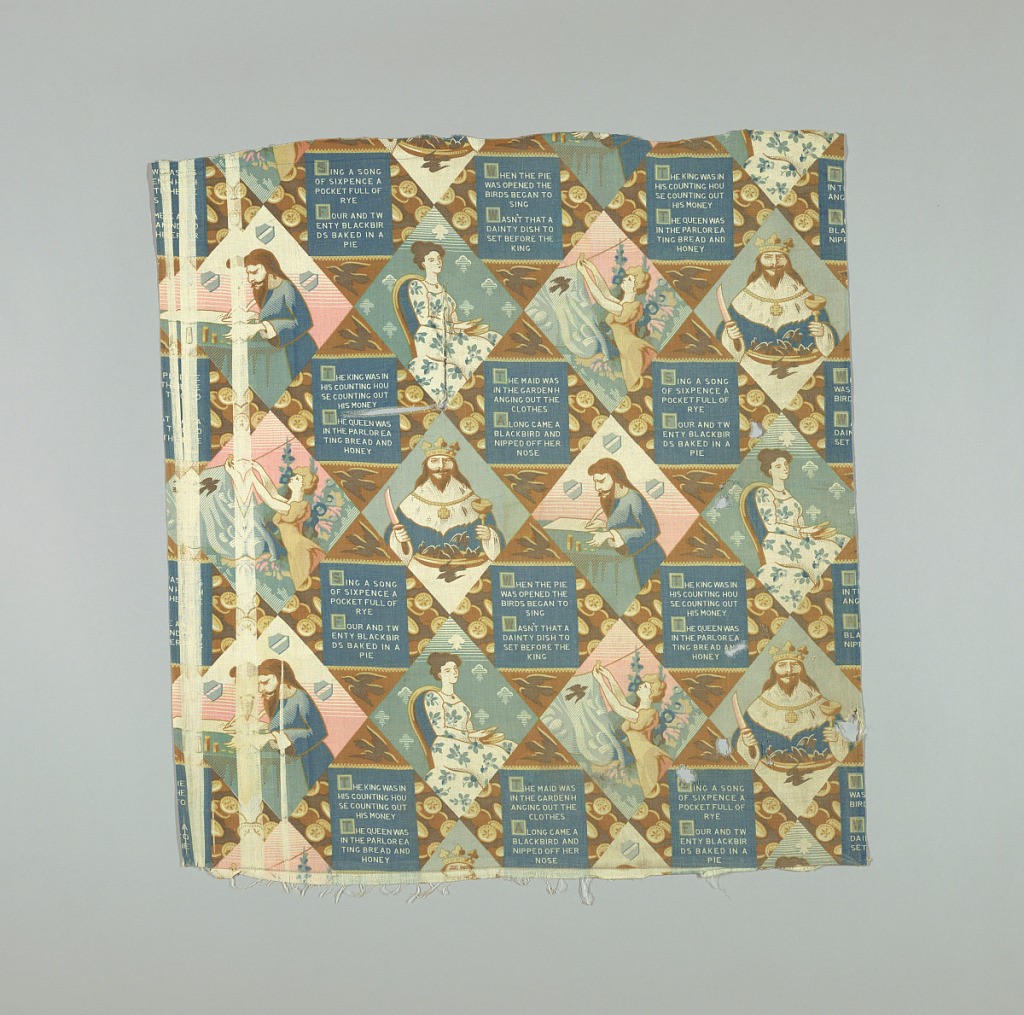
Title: Sing a Song of Sixpence
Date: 1890–99
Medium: cotton Technique: roller printed on plain weave
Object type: Textile
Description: Scenes from the song "Sing a Song of Sixpence" are depicted in a series of diamond shapes and triangles. Diamond shapes contain images of the King, Queen and Maid and lyrics to the song. Triangles show blackbirds and sixpence coins. Printed in shades of blue, brown and pink.